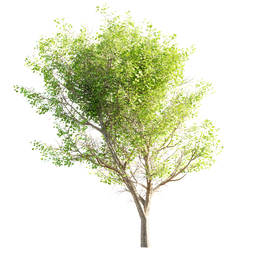
Label: nature